Question: I want to do Upload the Photo on Facebook from my Android Device but the following error is occured.

following is my code for upload photo:-
'''
Bitmap bmp = BitmapFactory.decodeResource(getResources(), R.drawable.icon);
ByteArrayOutputStream stream = new ByteArrayOutputStream();
bmp.compress(Bitmap.CompressFormat.PNG, 100, stream);
byte[] byteArray = stream.toByteArray();
String encodedImage = Base64.encodeToString(byteArray, Base64.DEFAULT);
Bundle params = new Bundle();
params.putString("photos.upload", encodedImage);
//post on user's wall.
facebook.dialog(this, "photos.upload", params, new DialogListener() {
@Override
public void onFacebookError(FacebookError e) {
// TODO Auto-generated method stub
System.out.println("Error facebook is:- " + e.toString());
}
@Override
public void onError(DialogError e) {
// TODO Auto-generated method stub
System.out.println("Error Dialog is:- " + e.toString());
}
@Override
public void onComplete(Bundle values) {
// TODO Auto-generated method stub
System.out.println("Values is:- " + values);
}
@Override
public void onCancel() {
// TODO Auto-generated method stub
System.out.println("On Cancel Clicked...");
}
});
'''
so, What is the Problem in above code?
Please Help Me.
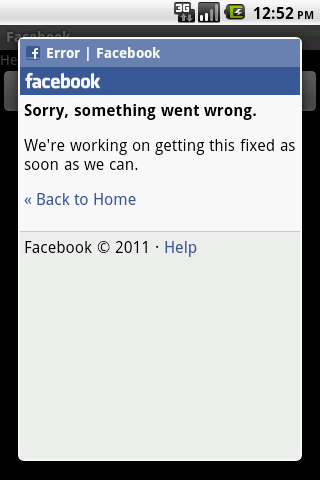
Answer: Use facebook AsyncRunner class to upload the photo. It will solve your problem. Try POST in place of photos.upload in facebook.dialog method, I may be wrong but try it once.